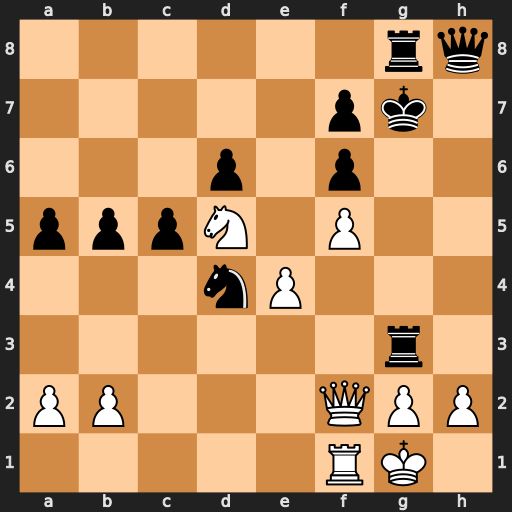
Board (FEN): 6rq/5pk1/3p1p2/pppN1P2/3nP3/6r1/PP3QPP/5RK1
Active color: w
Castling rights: -
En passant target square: -
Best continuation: Qxg3+ Kf8 Qxd6+